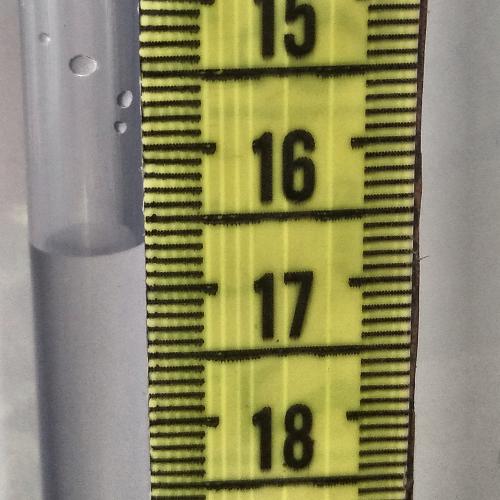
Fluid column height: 16.7 cm